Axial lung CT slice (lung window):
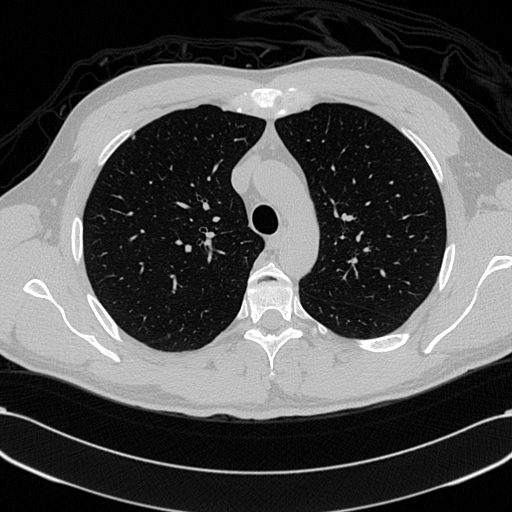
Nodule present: no